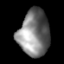
Tissue: lung
Cell type: Others
Senescence score: 0.226
Nuclear area (px): 1392
Mean DAPI intensity: 126.3125